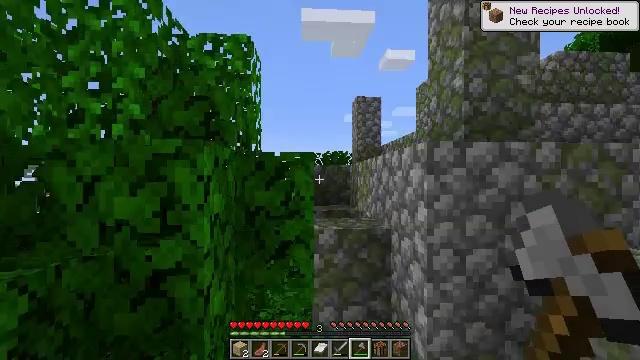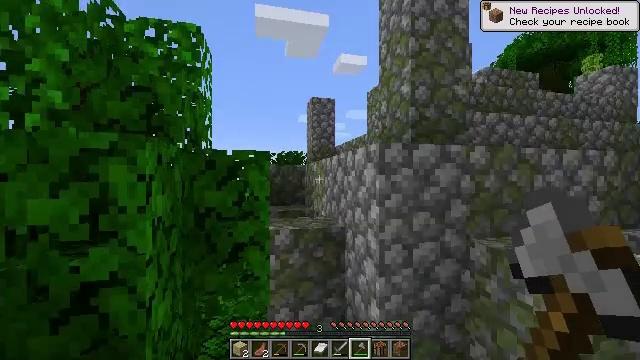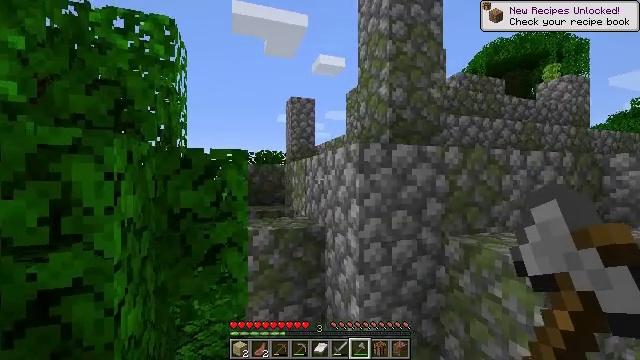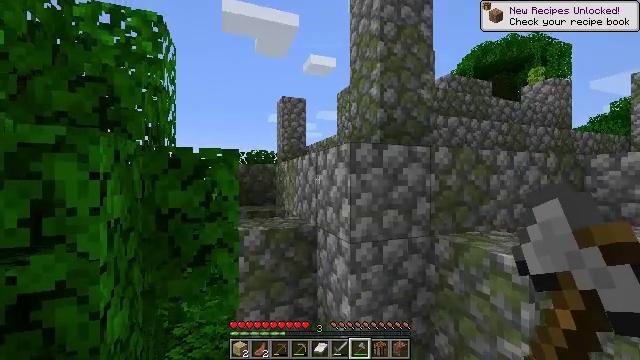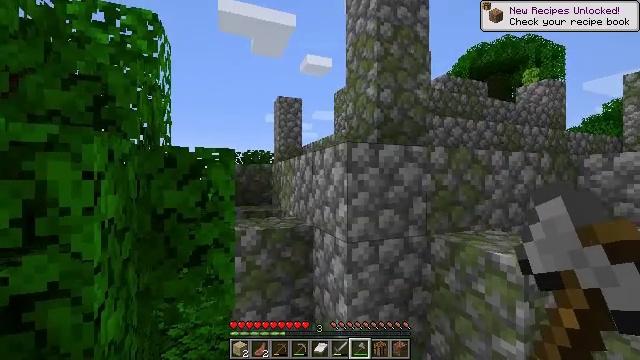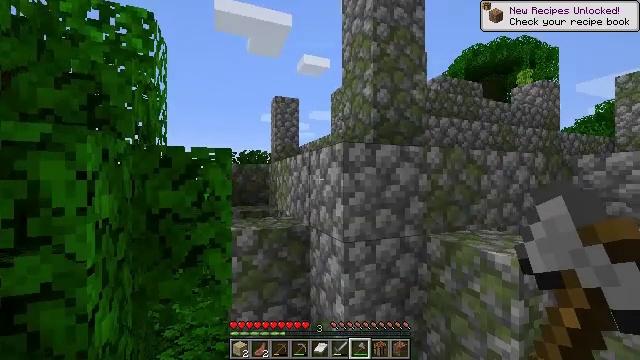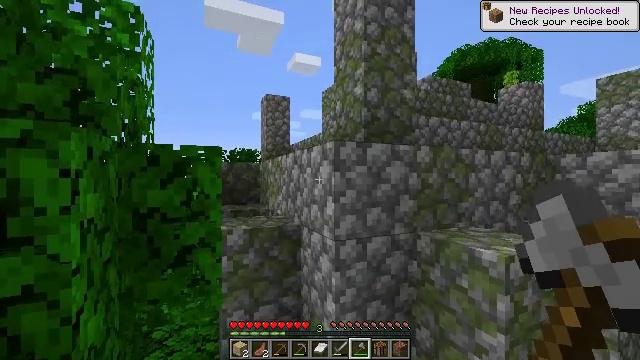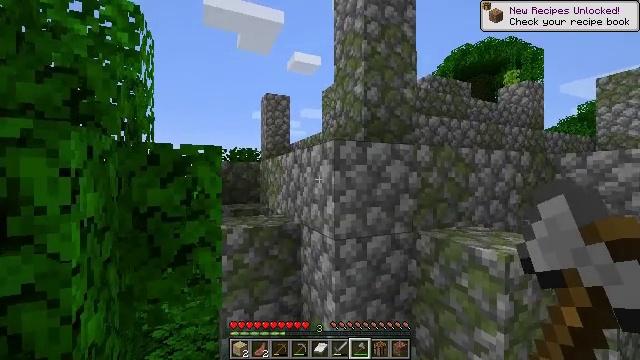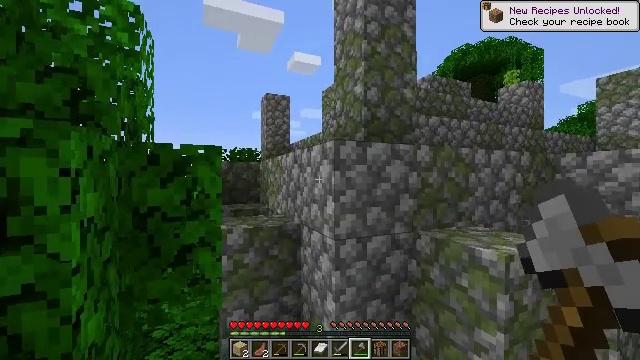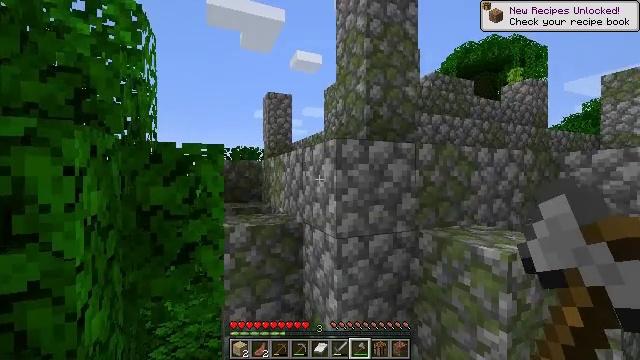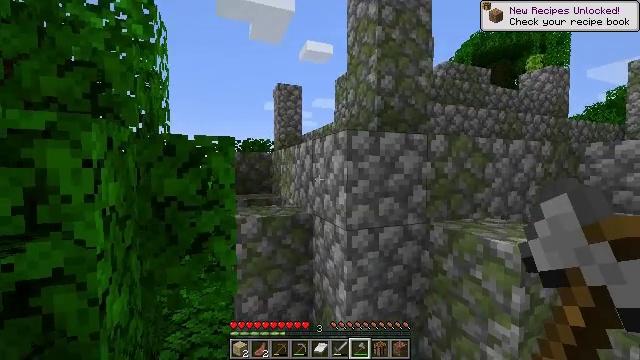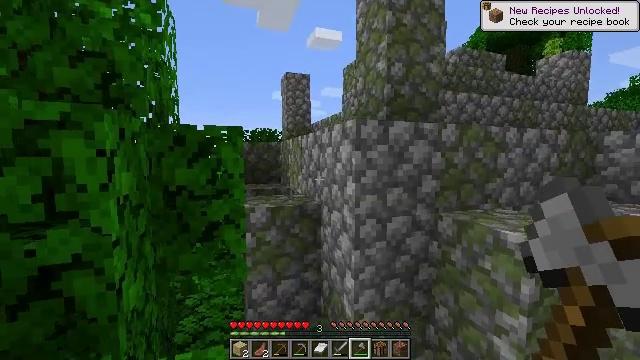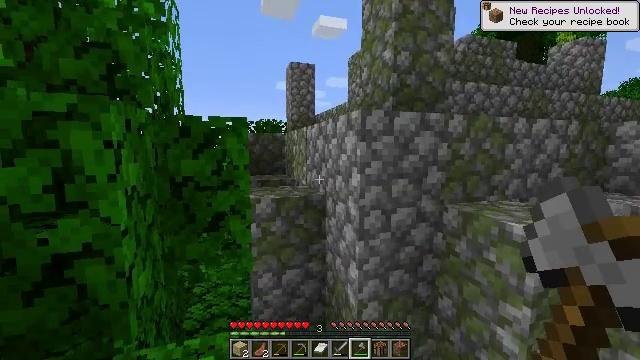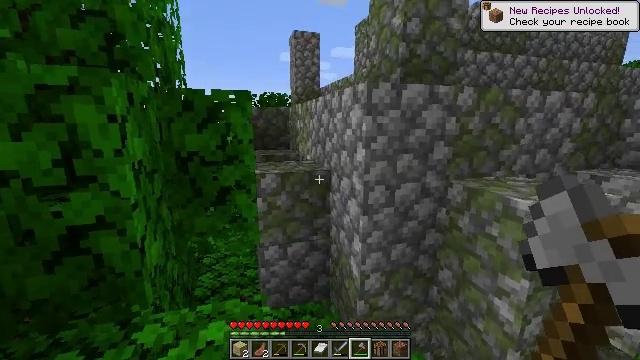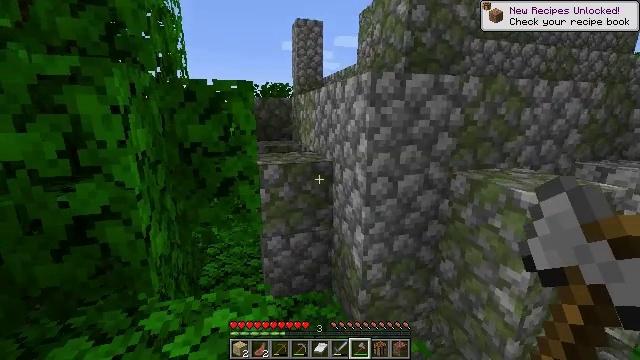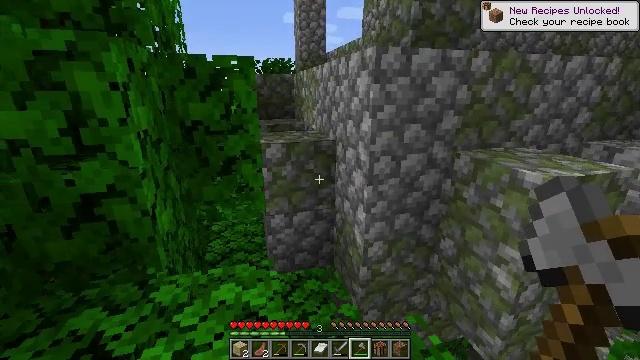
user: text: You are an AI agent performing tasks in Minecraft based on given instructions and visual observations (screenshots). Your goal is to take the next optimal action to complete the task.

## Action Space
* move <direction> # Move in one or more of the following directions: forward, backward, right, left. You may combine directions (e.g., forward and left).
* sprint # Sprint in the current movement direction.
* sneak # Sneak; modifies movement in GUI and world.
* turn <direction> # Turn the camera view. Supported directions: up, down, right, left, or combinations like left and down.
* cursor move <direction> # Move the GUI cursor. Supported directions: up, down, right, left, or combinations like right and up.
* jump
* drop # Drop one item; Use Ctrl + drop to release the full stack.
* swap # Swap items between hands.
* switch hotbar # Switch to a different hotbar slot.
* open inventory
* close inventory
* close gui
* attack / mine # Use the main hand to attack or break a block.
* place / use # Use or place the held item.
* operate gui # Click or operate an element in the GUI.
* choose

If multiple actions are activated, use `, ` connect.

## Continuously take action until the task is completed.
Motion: motion action
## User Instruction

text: Break the bamboo stalk.
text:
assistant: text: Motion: turn right
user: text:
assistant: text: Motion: turn right
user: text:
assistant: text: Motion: turn right
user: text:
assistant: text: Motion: no_op
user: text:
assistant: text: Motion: no_op
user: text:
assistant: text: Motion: turn right
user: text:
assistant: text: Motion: no_op
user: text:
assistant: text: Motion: no_op
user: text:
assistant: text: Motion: no_op
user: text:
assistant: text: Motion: turn left and down
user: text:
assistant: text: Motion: turn left and down
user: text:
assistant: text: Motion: turn left and down
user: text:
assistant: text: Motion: turn left and down
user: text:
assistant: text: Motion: turn down
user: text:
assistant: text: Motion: turn down
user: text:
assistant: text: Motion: turn down
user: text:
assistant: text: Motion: turn up
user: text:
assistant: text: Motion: no_op
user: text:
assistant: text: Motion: no_op
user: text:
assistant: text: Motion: no_op
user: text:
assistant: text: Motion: no_op
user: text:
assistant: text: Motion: turn up
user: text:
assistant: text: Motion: no_op
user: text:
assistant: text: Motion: turn left
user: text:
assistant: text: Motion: turn left and down
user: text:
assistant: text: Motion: turn left and down
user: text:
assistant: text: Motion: move forward, turn left and down
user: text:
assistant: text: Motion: move forward, turn left and down
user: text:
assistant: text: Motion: move forward, turn left
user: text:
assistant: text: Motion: move forward